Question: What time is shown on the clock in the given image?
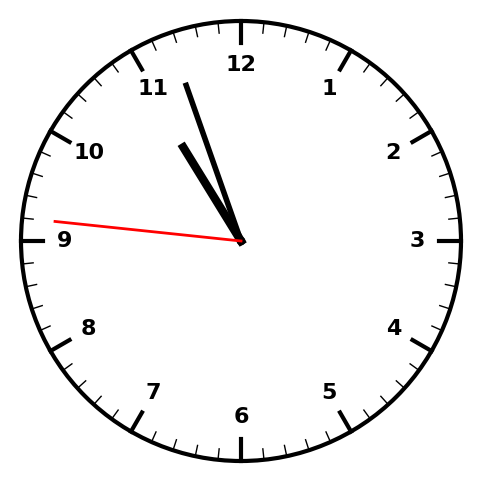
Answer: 10:56:46